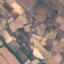
Land use / land cover: PermanentCrop